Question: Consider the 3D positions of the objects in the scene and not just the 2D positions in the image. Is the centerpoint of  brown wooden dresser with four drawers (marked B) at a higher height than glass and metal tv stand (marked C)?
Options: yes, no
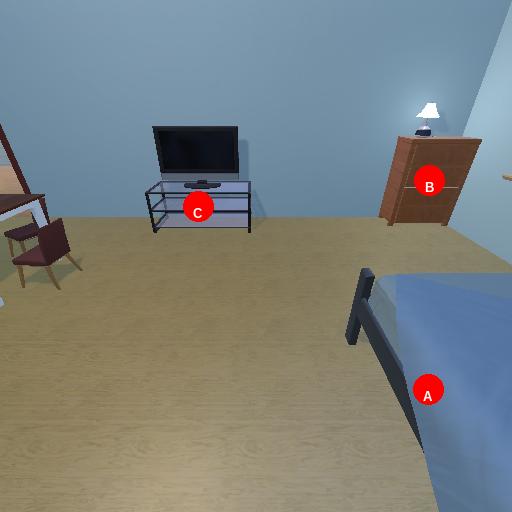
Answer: yes